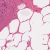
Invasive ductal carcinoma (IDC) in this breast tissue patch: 0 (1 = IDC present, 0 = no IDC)